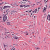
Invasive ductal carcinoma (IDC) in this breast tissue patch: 1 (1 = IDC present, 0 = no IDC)